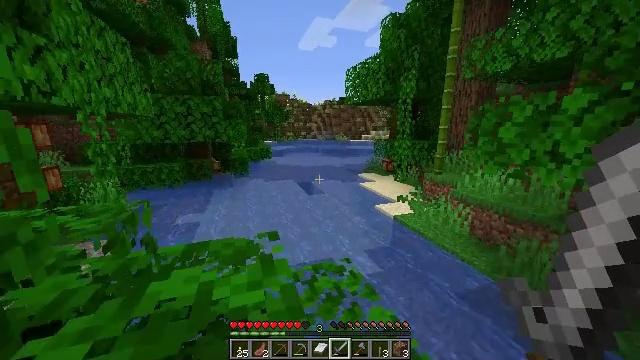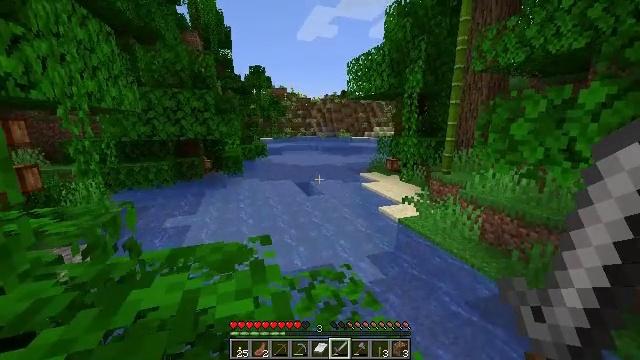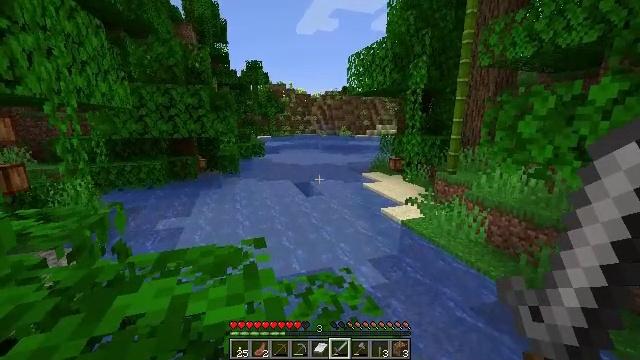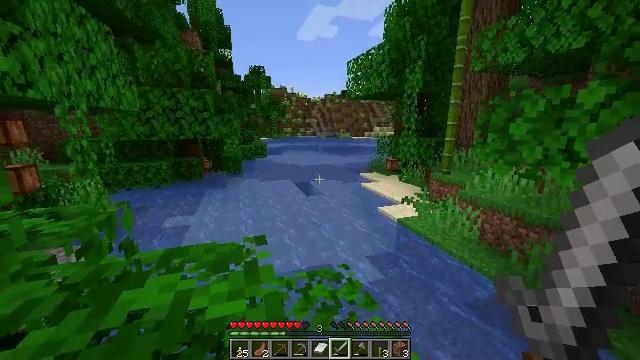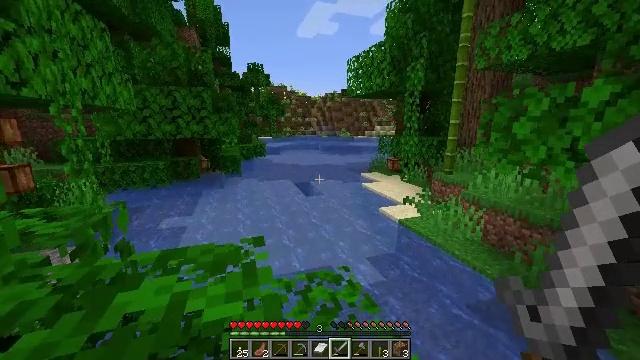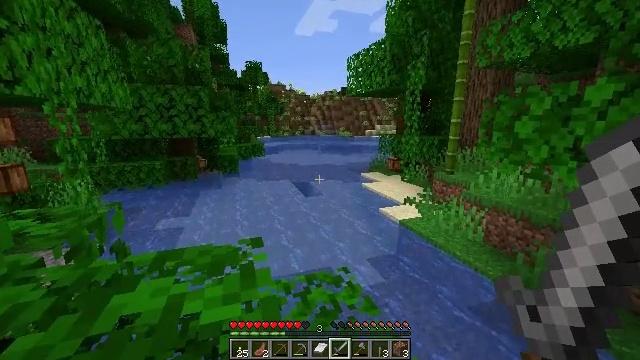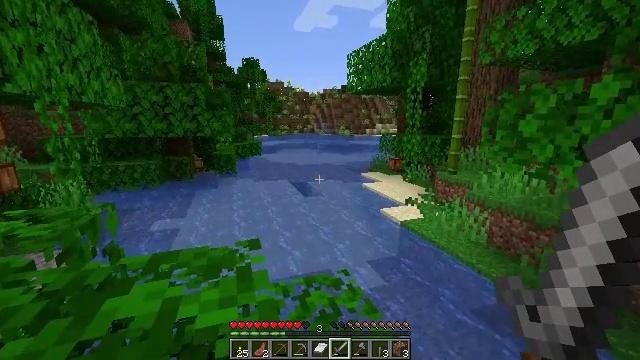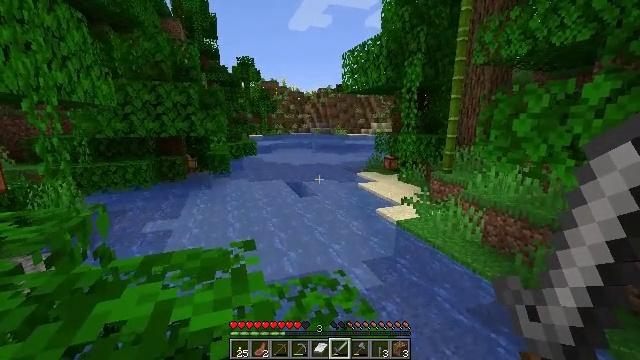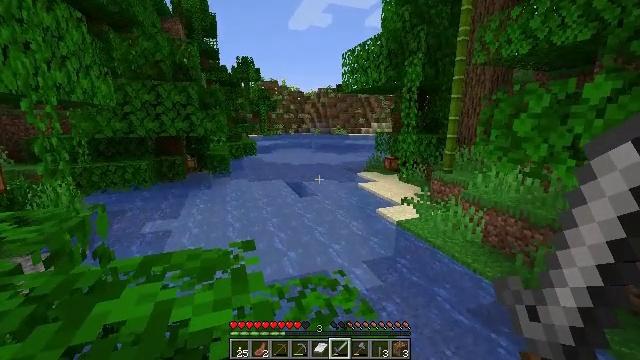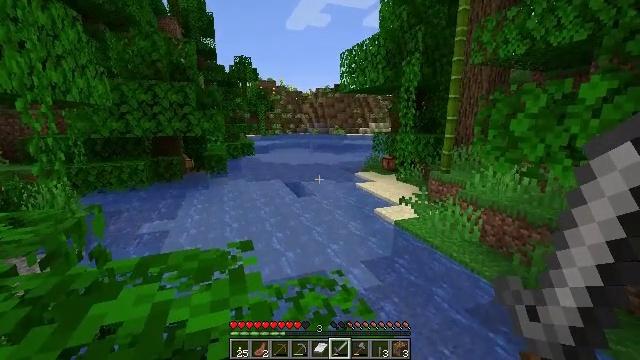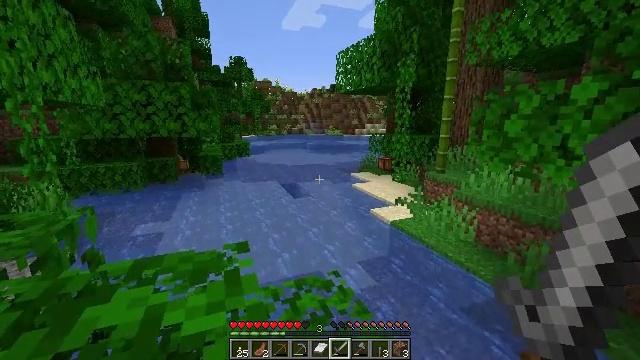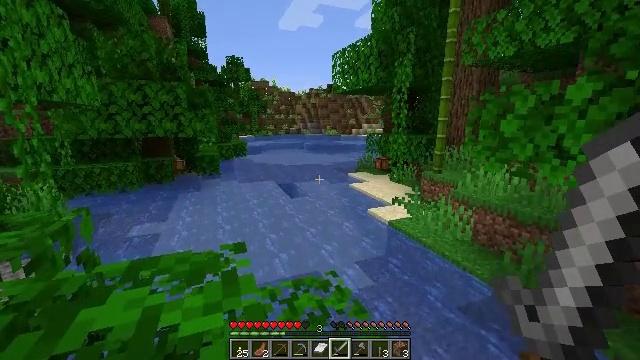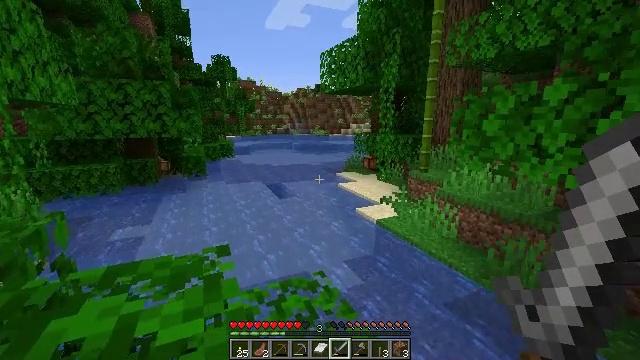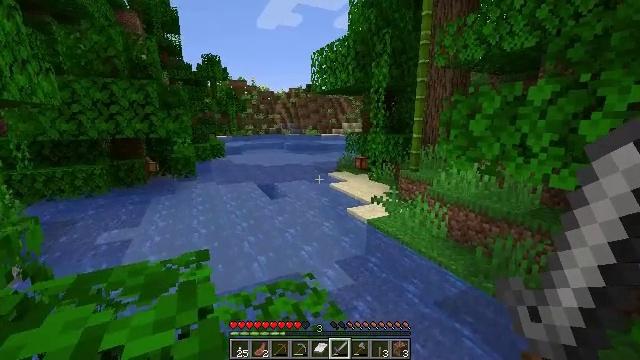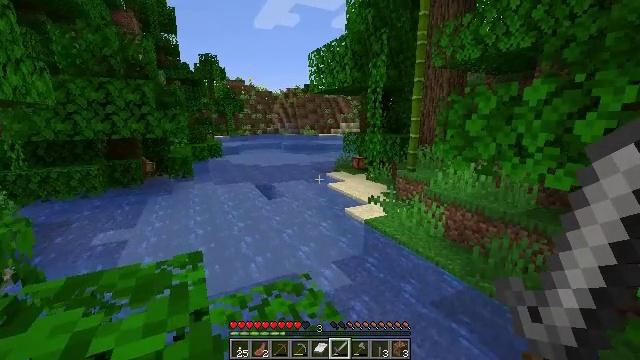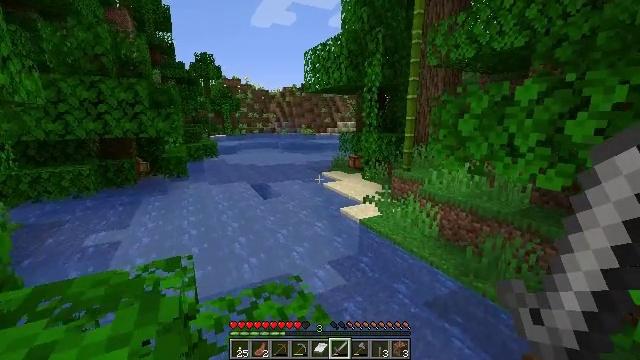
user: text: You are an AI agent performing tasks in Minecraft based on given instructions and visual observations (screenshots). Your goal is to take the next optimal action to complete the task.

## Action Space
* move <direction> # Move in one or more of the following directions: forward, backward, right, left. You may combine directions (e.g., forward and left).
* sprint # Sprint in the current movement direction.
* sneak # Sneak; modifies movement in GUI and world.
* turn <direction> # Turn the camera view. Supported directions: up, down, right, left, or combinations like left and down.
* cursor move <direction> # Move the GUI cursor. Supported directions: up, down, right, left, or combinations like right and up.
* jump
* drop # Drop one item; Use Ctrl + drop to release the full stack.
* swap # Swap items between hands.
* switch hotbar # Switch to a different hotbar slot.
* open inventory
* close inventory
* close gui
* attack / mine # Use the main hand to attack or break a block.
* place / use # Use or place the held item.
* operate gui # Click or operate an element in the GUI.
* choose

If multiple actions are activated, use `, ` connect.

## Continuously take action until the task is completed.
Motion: motion action
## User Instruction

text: Harvest bamboo from the farm.
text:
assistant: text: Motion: no_op
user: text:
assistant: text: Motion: no_op
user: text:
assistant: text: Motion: no_op
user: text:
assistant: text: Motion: no_op
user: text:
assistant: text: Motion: no_op
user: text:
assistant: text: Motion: no_op
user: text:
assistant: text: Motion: turn right
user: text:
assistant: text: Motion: no_op
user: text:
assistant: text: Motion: no_op
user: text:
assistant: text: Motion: no_op
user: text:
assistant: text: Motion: no_op
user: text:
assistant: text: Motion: move forward, turn right
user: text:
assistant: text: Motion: move forward, turn right
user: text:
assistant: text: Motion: move forward
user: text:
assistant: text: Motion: move forward
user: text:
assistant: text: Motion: move forward
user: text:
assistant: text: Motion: move forward
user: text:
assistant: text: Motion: move forward
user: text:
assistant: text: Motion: move forward
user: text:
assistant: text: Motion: move forward
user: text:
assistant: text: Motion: move forward
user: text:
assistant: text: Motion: no_op
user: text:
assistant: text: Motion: no_op
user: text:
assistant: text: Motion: no_op
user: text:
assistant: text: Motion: no_op
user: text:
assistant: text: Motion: no_op
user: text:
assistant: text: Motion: sprint
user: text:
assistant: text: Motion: sprint
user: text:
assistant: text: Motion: sprint
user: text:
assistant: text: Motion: sprint